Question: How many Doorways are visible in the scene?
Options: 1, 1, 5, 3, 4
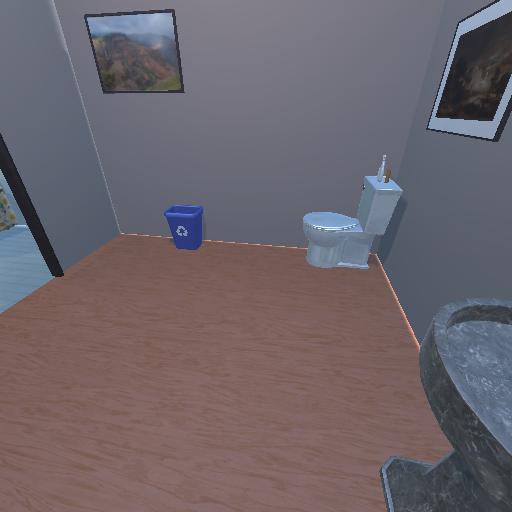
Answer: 1